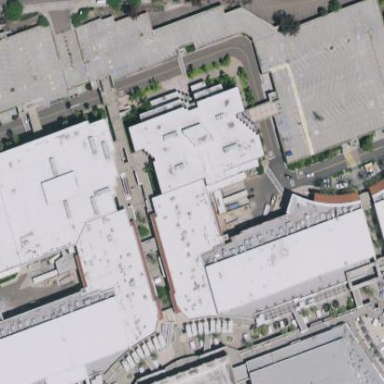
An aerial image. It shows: Commercial building.